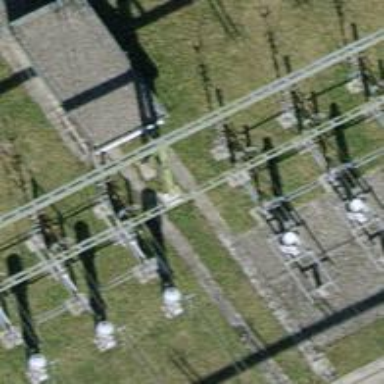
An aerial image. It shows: Insulator used in power systems.